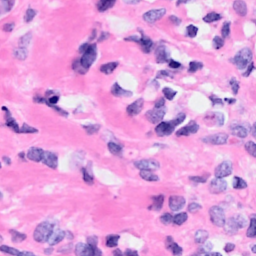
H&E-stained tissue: Breast